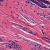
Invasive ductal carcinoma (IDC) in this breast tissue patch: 0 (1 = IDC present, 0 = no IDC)